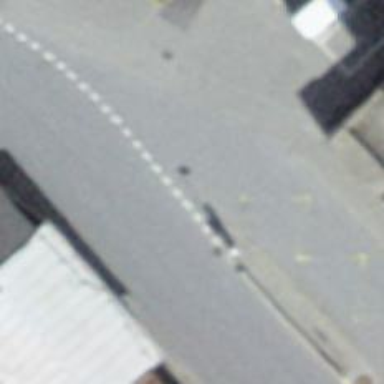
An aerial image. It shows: Bus stop with platform for public transport.